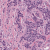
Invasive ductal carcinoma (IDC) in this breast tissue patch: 1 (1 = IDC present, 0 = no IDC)